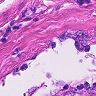
Metastatic tissue present: no